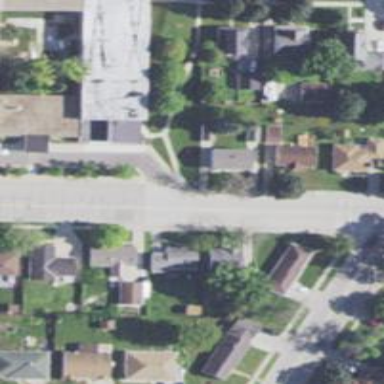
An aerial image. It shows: Residential road.